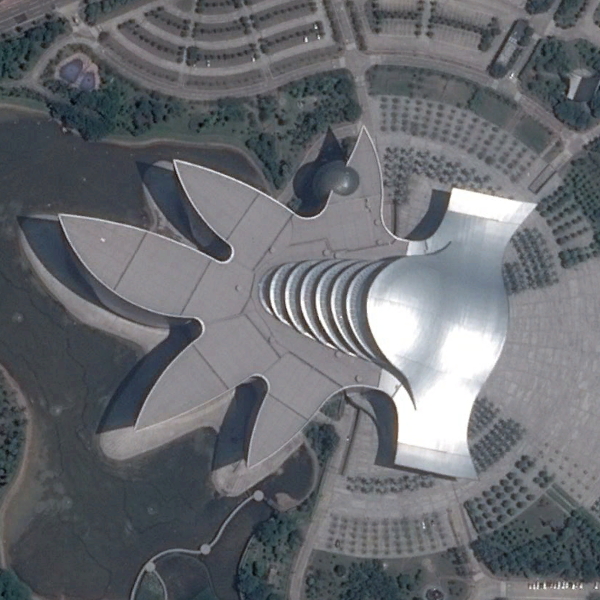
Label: Center